Chest X-ray. View position: PA
Patient age: 16
Patient sex: M
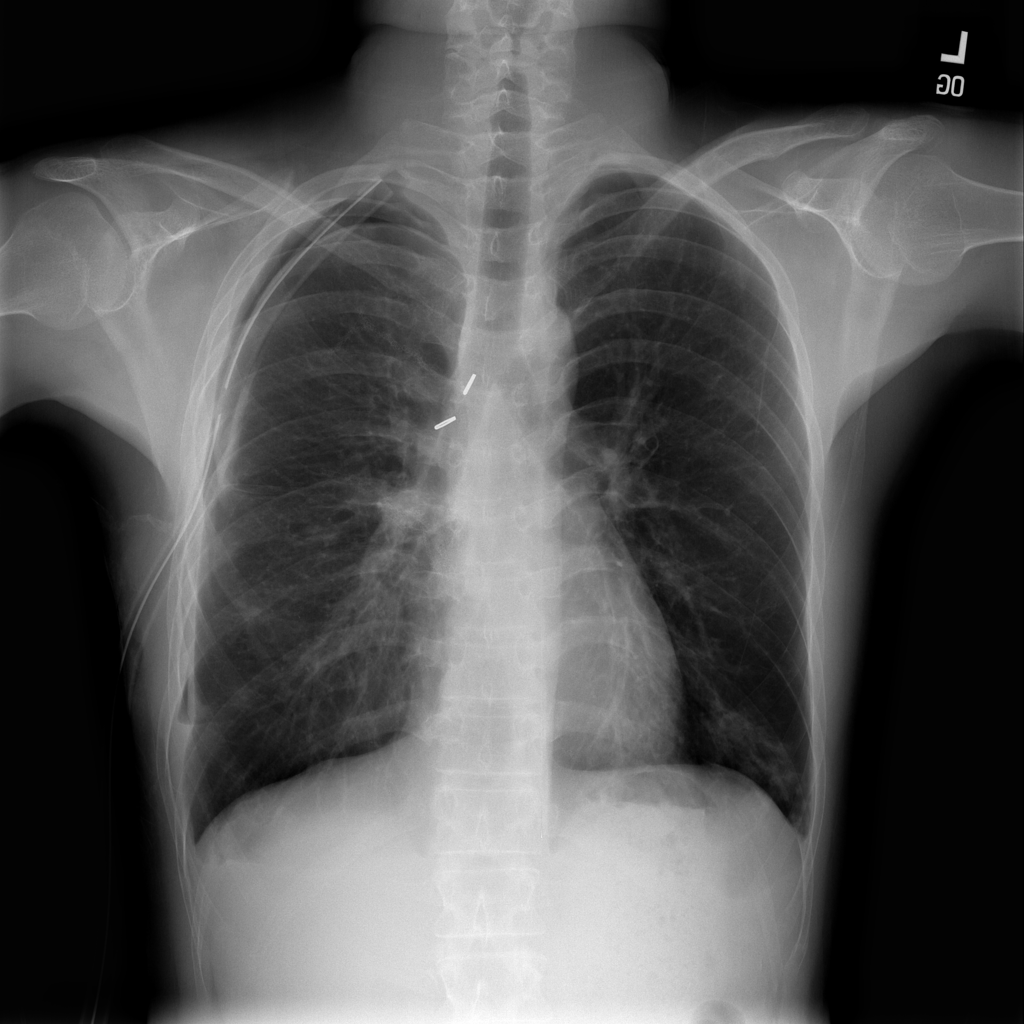
Finding: Pneumothorax